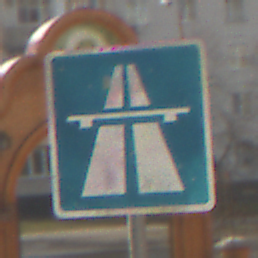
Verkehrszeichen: Autobahn
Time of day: MorningAfternoon
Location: Outdoor (Urban)
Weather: PartlyCloudy
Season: NotSpecified
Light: Natural